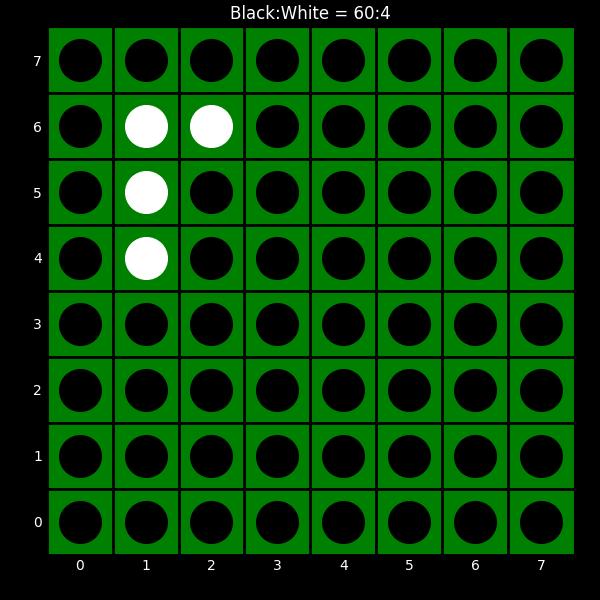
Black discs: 60
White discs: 4